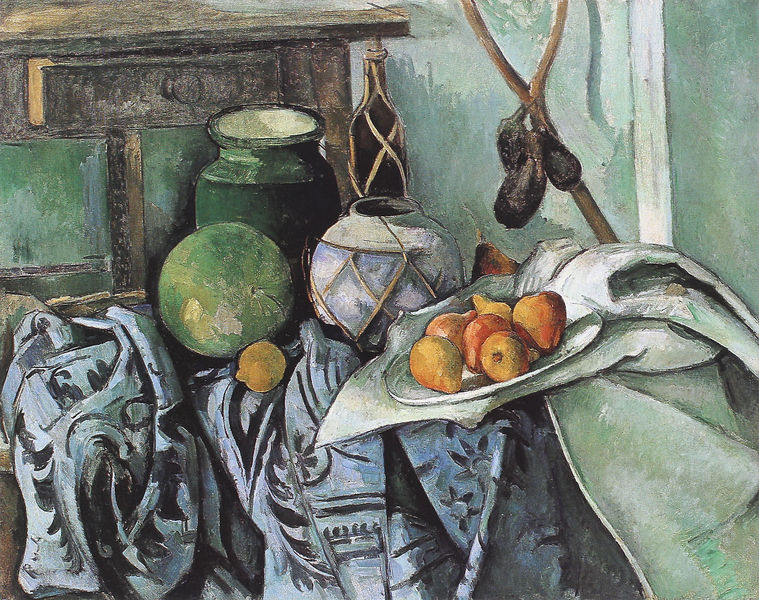
Titel: Stilleben mit rötlichem Topf und Auberginen
Künstler: Paul Cézanne
Institution: New York, The Metropolitan Museum of  Art
Schlagwörter: blau, weiß, cezanne, gelb, grün, braun, orange, tisch, obst, tuch, malerei, muster, ornament, flasche, wand, teller, bild, tischtuch, öl, decke, ofen, stock, feigen, früchte, krug, stilleben, vase, farbig, orang, kommode, schrank, schublade, birne, gemustert, griff, melone, birnen, gogh, krüge, wurst, balu, zitrone, feige, bleu, van, vangogh, korbflasche, aubergine, stisch, kalebasse, zitorne, belue, korbkrug